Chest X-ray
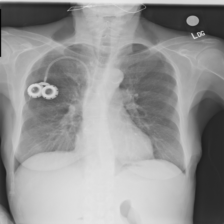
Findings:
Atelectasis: negative
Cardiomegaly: negative
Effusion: negative
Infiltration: negative
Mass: negative
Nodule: negative
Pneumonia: negative
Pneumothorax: negative
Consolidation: negative
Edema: negative
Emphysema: negative
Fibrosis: negative
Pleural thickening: negative
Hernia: negative